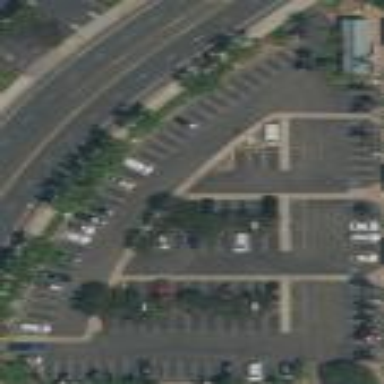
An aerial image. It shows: Parking area with asphalt surface. This is surface parking with park-and-ride facility.